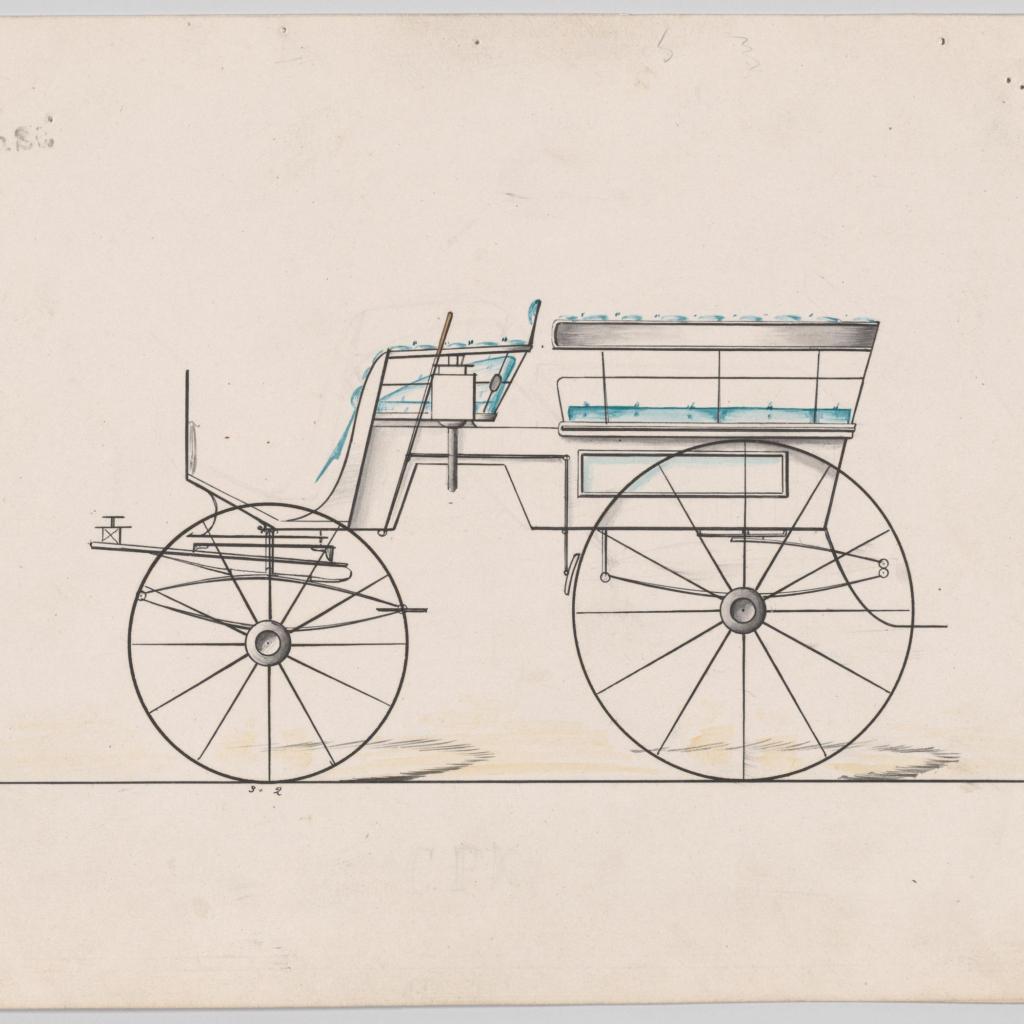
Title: Design for Omnibus or Wagonette, no. 3269a
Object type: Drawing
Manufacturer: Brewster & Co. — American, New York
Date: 1876
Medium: Pen and black ink, watercolor and gouache
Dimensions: sheet: 5 11/16 x 8 15/16 in. (14.4 x 22.7 cm)
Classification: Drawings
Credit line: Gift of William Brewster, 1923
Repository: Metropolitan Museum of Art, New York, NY